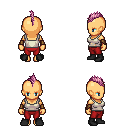
a pixel art fantasy rpg character, female body template, human, tanned skin, white pirate shirt, red pants, pink mohawk hairstyle, cloth bracers, black shoes, four views (front, back, left, right), 2x2 character sprite sheet, small pixel art, hard edges, no anti-aliasing